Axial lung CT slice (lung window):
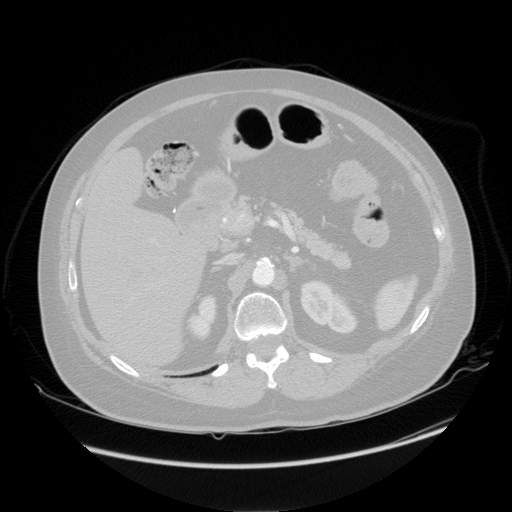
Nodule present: no